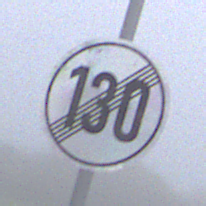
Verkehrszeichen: EndeGeschwindigkeit130
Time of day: MorningAfternoon
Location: Outdoor (RoadRail)
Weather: Overcast
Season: NotSpecified
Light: Natural